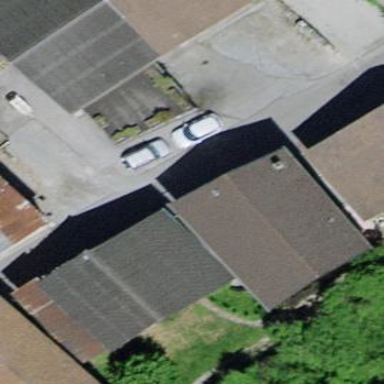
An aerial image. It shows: Semidetached house.